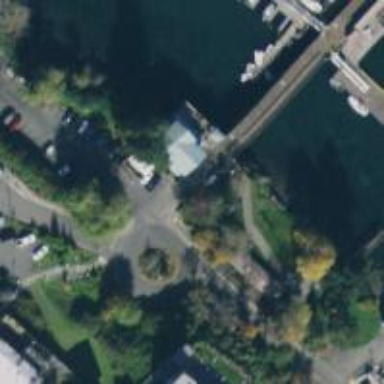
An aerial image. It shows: Office located in marina.